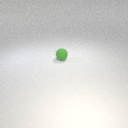
small green rubber sphere